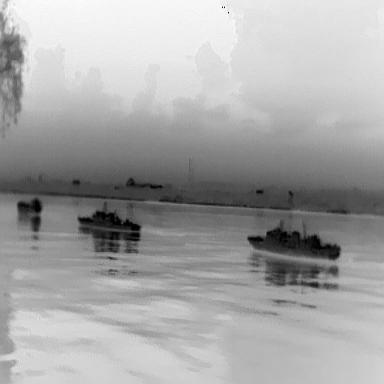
There are two warships in the infrared image.